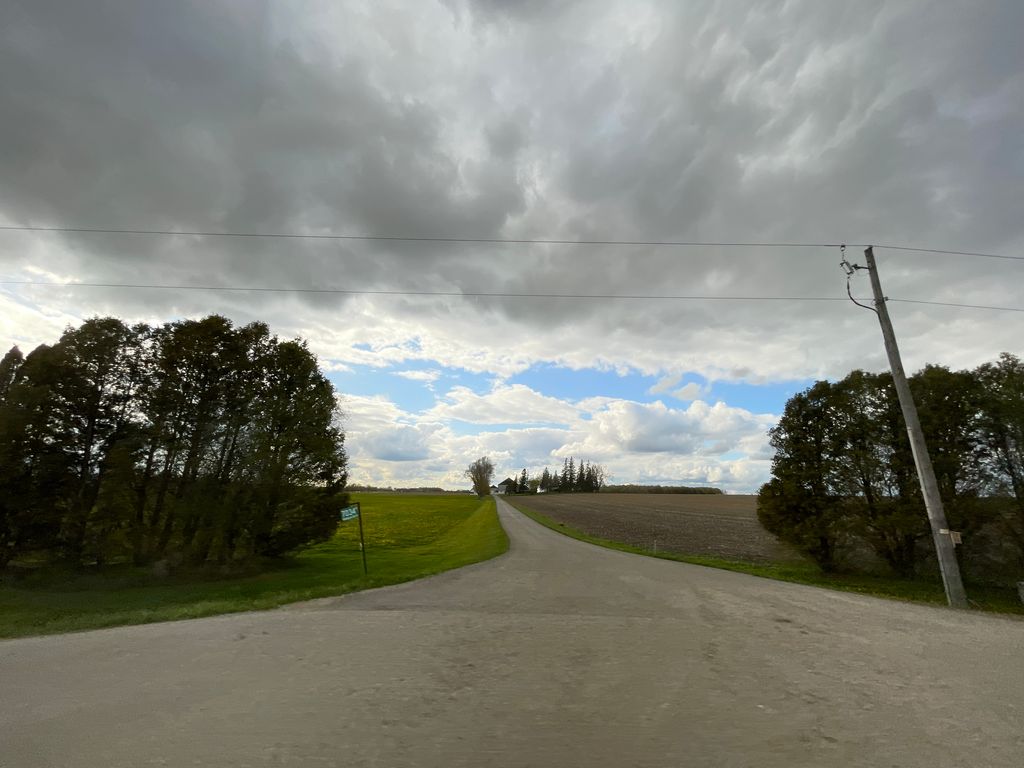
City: kitchener-waterloo